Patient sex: F
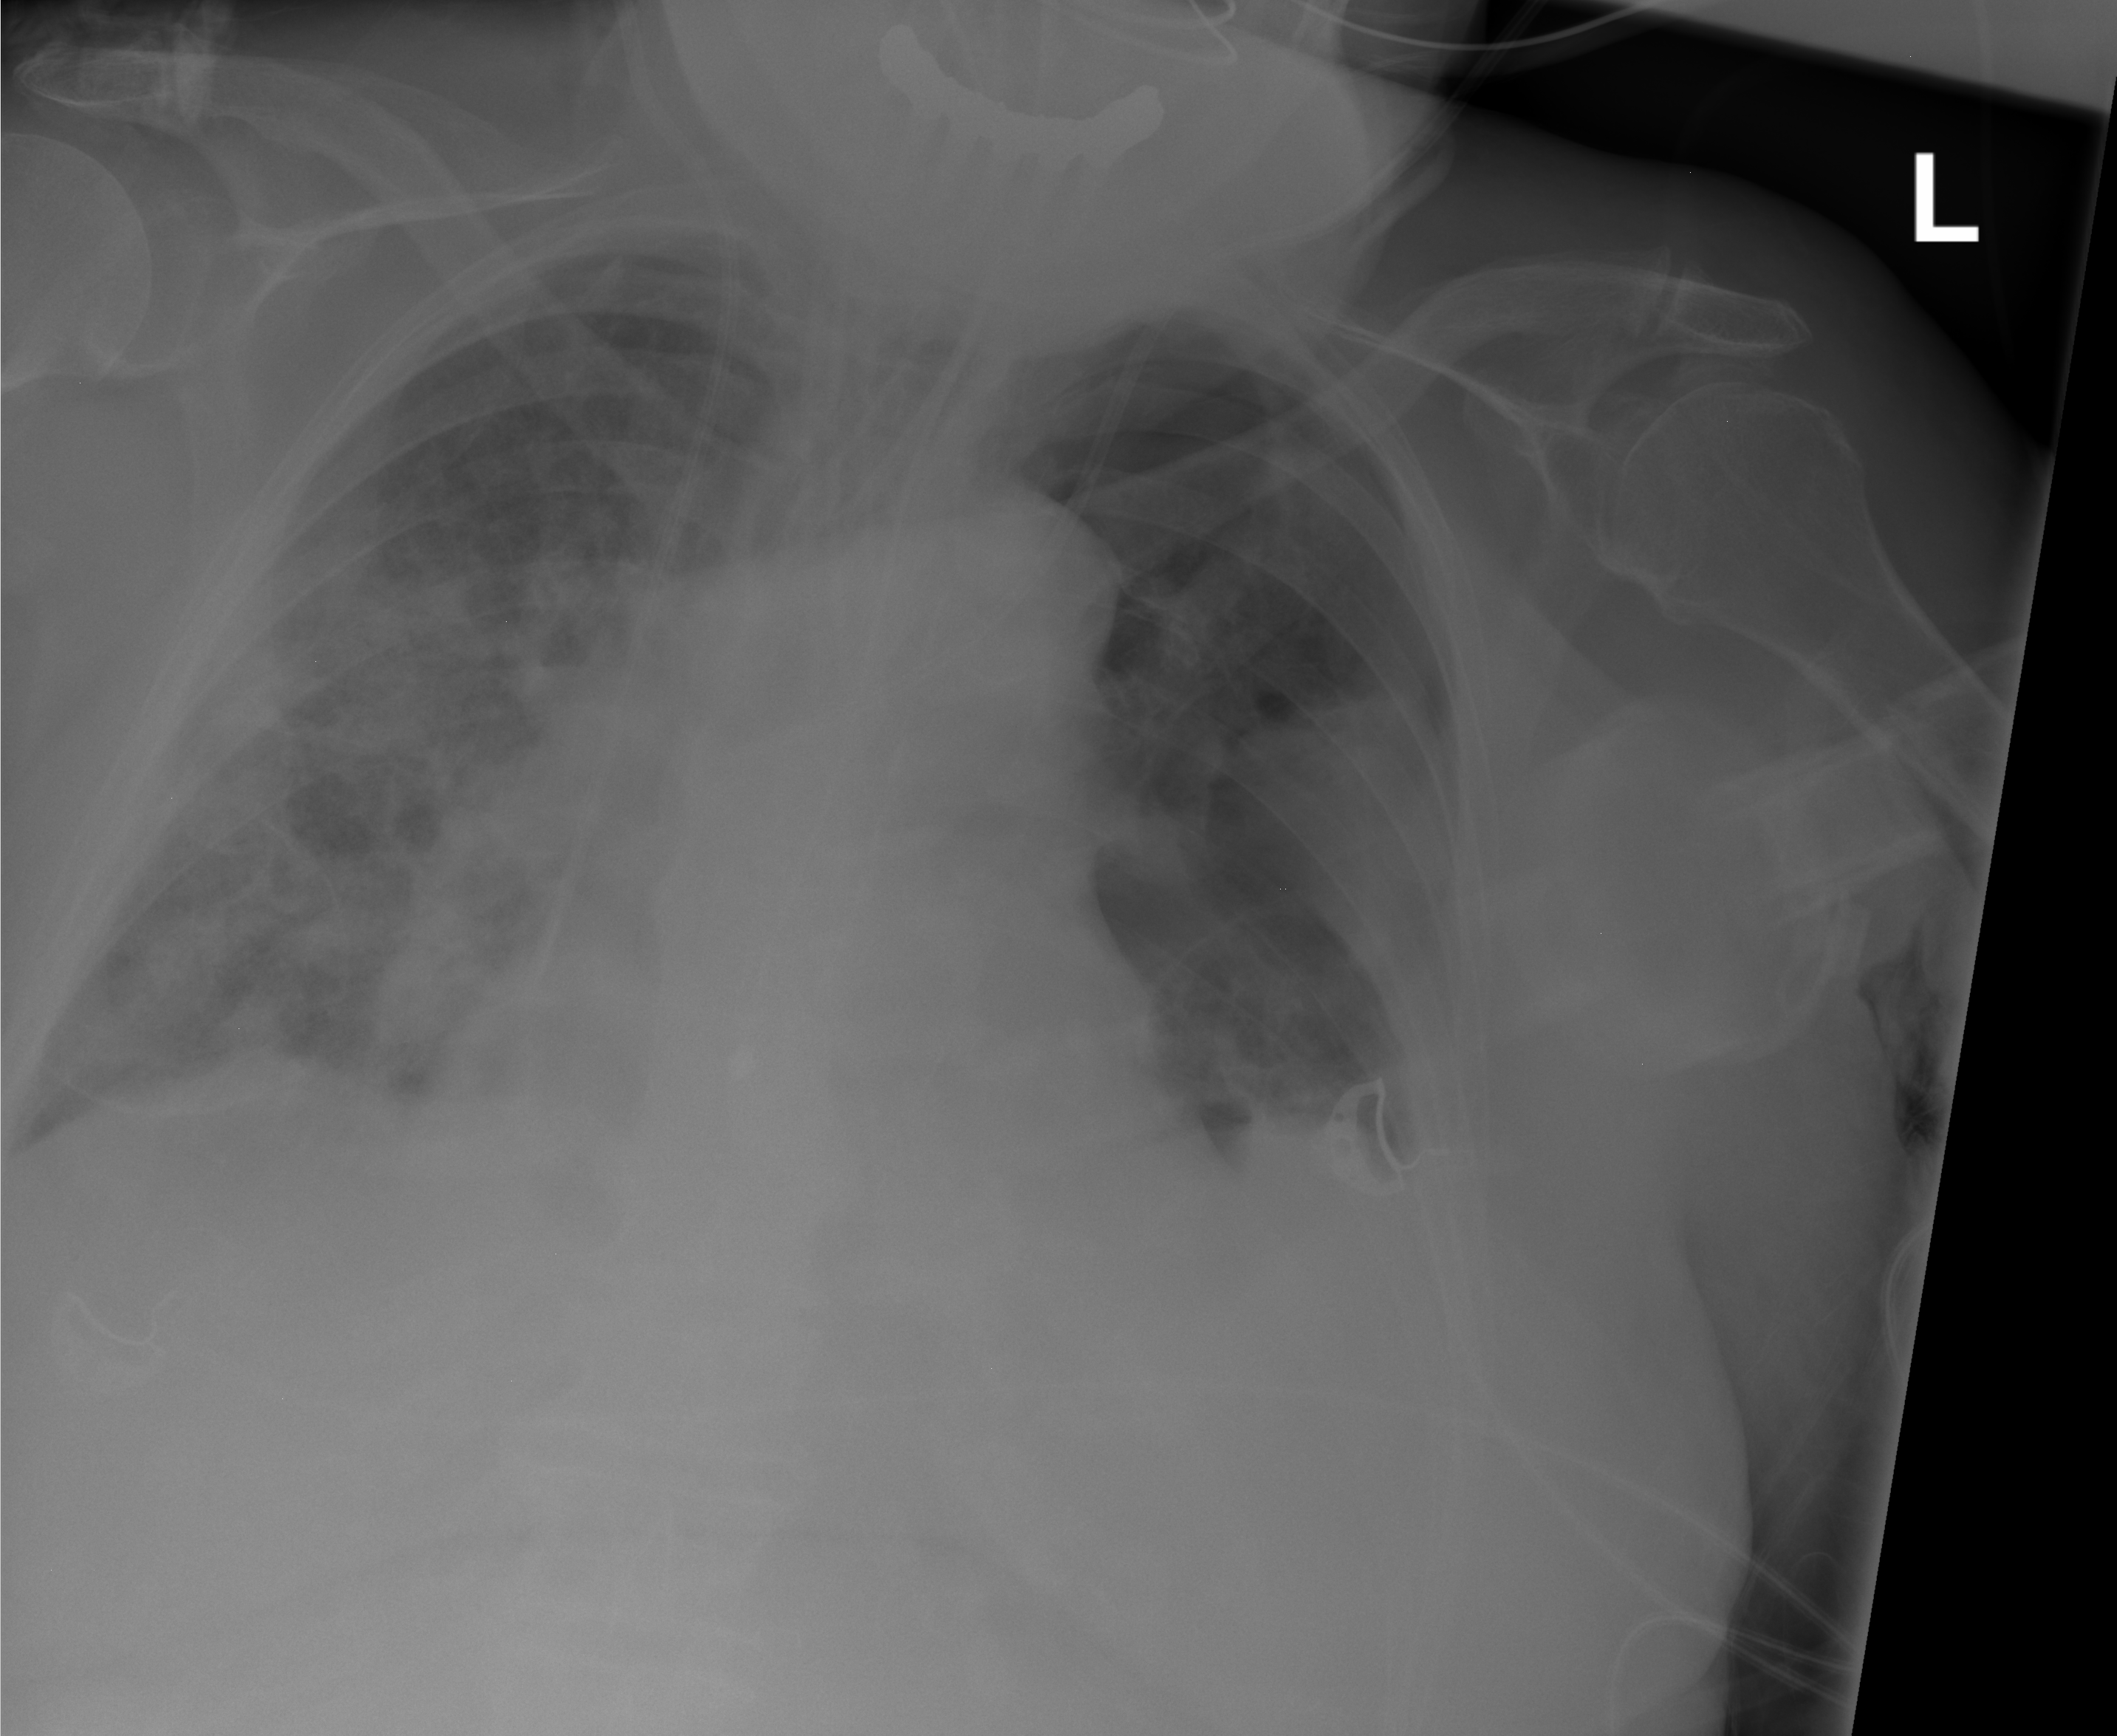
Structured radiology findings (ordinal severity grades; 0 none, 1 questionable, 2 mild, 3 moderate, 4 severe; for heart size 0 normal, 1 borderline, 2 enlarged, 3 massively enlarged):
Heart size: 2
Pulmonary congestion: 3
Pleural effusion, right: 0
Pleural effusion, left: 0
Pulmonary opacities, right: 3
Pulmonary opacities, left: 0
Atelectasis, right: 2
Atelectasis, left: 2